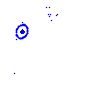
Particle: kaon